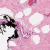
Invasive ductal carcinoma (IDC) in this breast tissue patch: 0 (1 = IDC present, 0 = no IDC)